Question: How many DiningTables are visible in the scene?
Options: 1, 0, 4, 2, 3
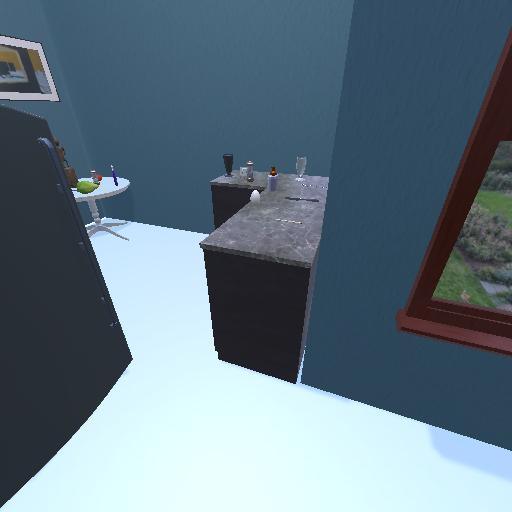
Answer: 1